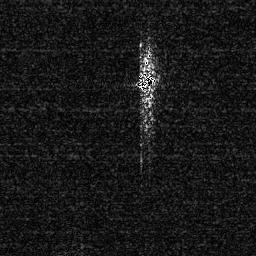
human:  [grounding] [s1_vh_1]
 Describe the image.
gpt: In the satellite image, there is  <ref>1 small ship </ref> <box>[[51, 26, 60, 35, 0]]</box> located at center.